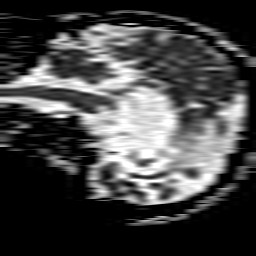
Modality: ADC
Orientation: sagittal
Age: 61
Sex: female
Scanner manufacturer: philips
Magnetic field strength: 1.5 T
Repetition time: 3.689 s
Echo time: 0.09411 s